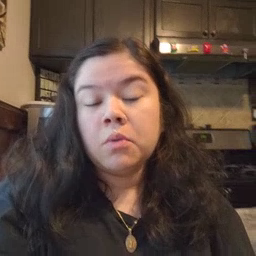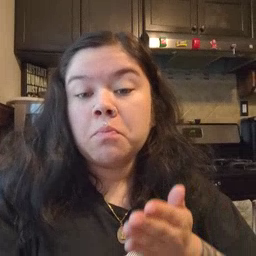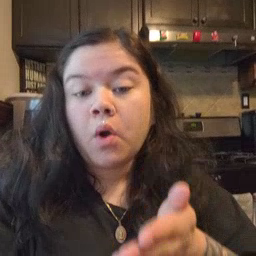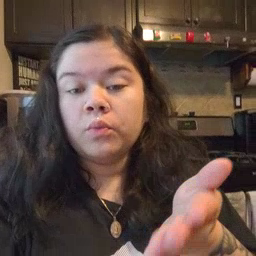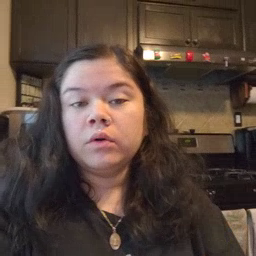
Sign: boat